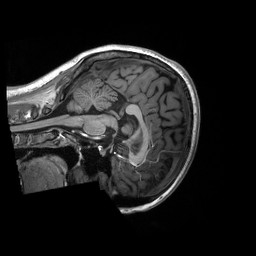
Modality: T1w
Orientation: sagittal
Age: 18
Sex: female
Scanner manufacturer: siemens
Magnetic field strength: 3 T
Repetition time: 2.3 s
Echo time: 0.00298 s